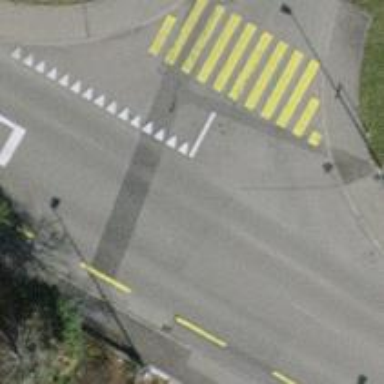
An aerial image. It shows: Tertiary road with asphalt surface. The road has designated cycle lane on the left.